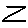
Label: zigzag